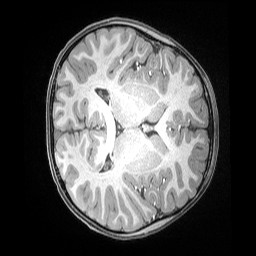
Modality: T1w
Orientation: axial
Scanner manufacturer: siemens
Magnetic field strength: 3 T
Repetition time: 2.53 s
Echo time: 0.00169 s